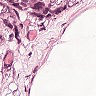
Metastatic tissue present: yes